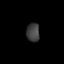
Tissue: lung
Cell type: Others
Senescence score: 0.2374
Nuclear area (px): 235
Mean DAPI intensity: 63.877